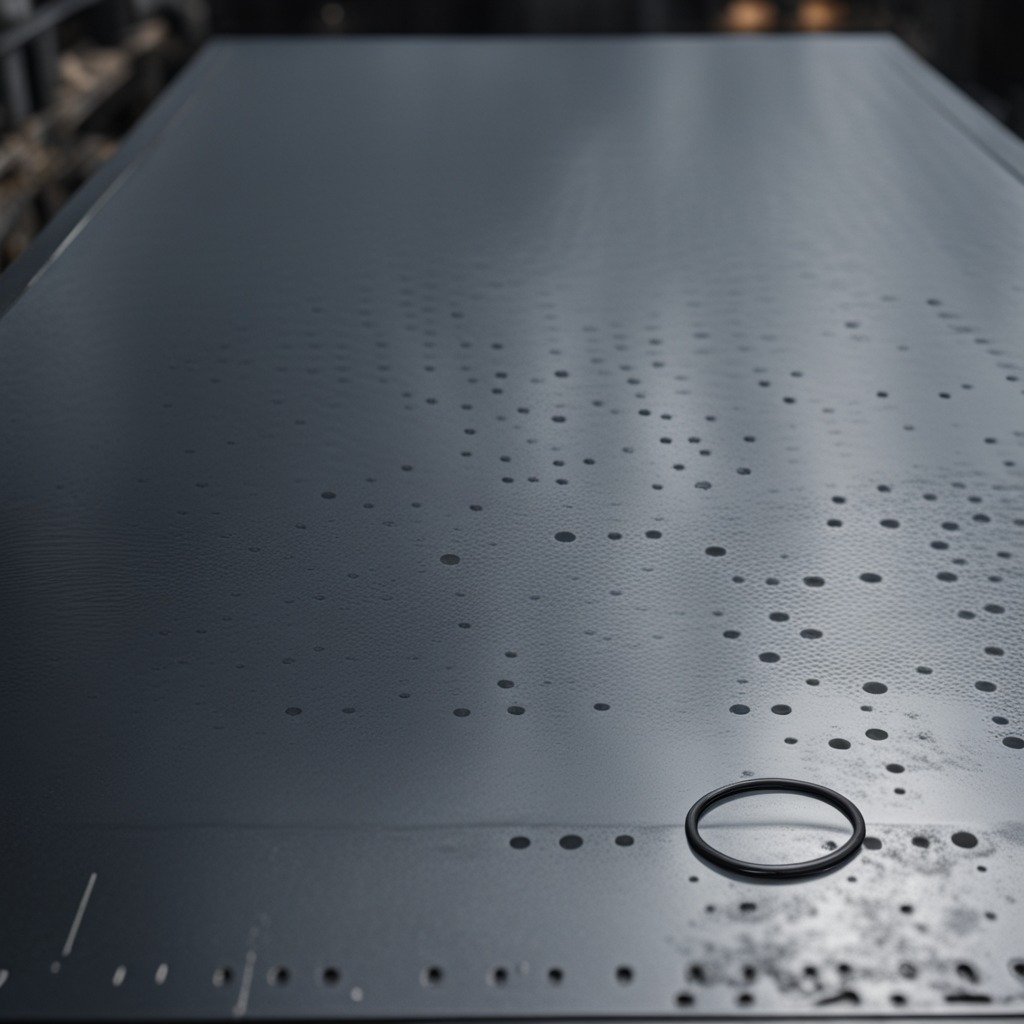
A rubber O-ring lies on a cold steel table in a mining workshop gritty textures